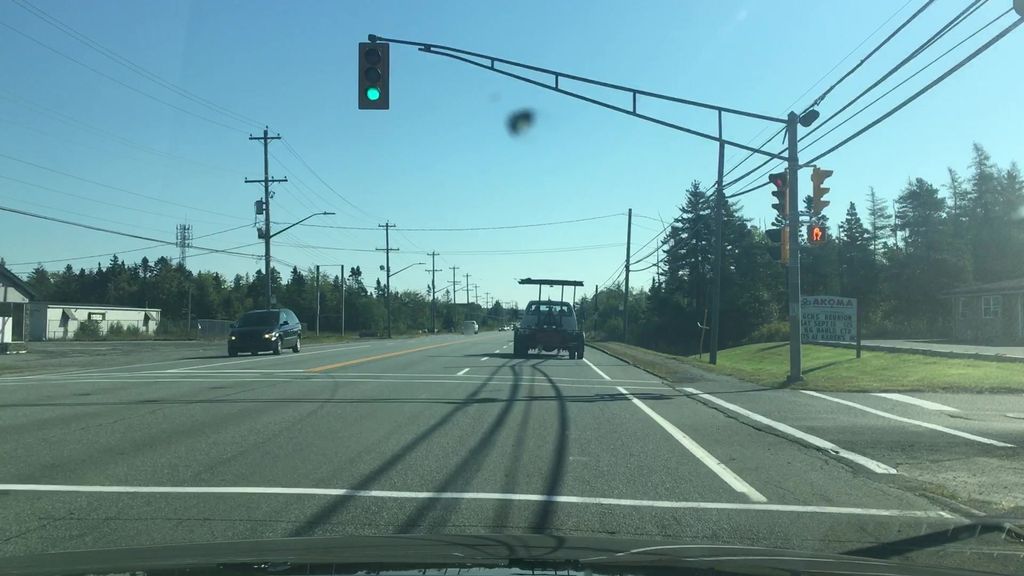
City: halifax